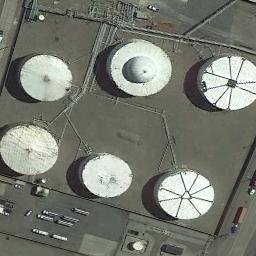
Label: storage tanks